Question: in an XML node that looks like this:

why would this code not work?
'''
xml = $.parseXML( xml );
console.log(xml);
plot = $(xml).find("movie");
aP = plot.attributes
console.log(aP);
'''
I am getting undefined for console log. aP
i also tried aP = $(plot).attributes
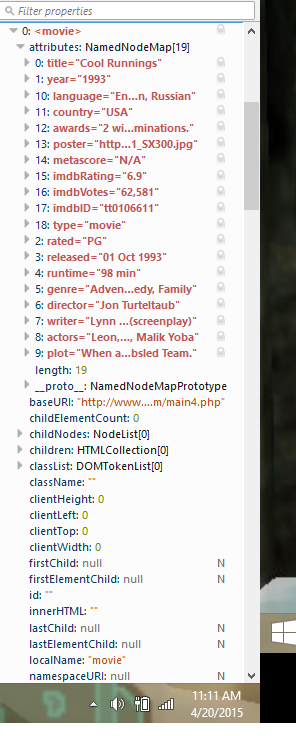
Answer: 'attributes' is not a jquery property. Try 'plot.get(0).attributes' this way you can use the attributes property on your element and not on a jquery object.
'''
$(xml).find("movie"); //returns jquery object
$(plot) // is a jquery object of a jquery object. You really want your object to be a jquery object aye?
'''
> get(index): Description: Retrieve one of the elements matched by the
jQuery object.
In other words, your get returns an actual element.